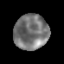
Tissue: lung
Cell type: Myeloid cells
Senescence score: 0.1793
Nuclear area (px): 1174
Mean DAPI intensity: 118.297